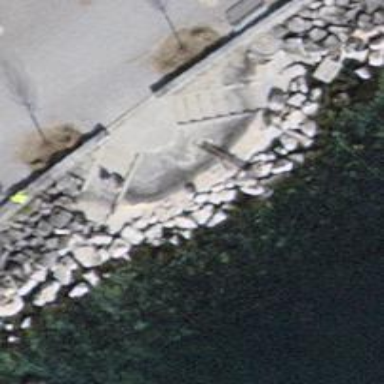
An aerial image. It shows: Man-made pier.